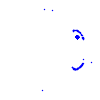
Particle: kaon